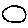
Label: circle